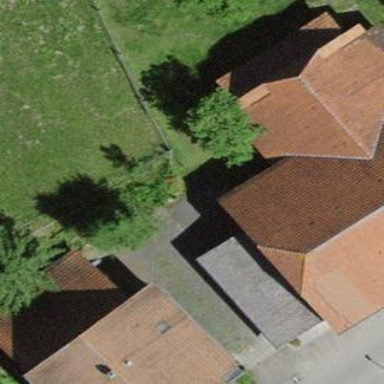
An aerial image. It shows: Rural barn.